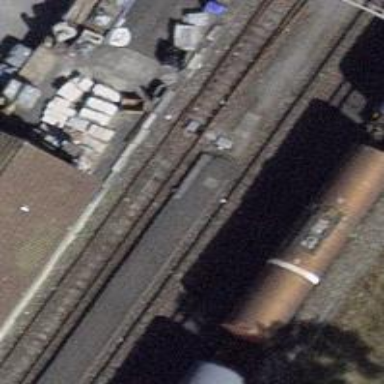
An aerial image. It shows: Railway switch.